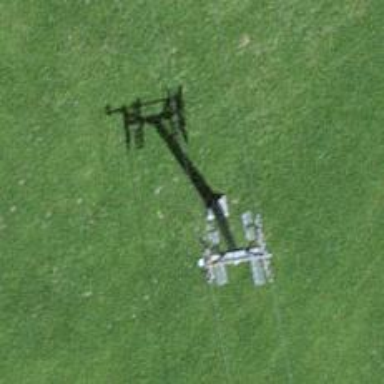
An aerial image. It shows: Chair lift captured from aerial perspective.